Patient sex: M
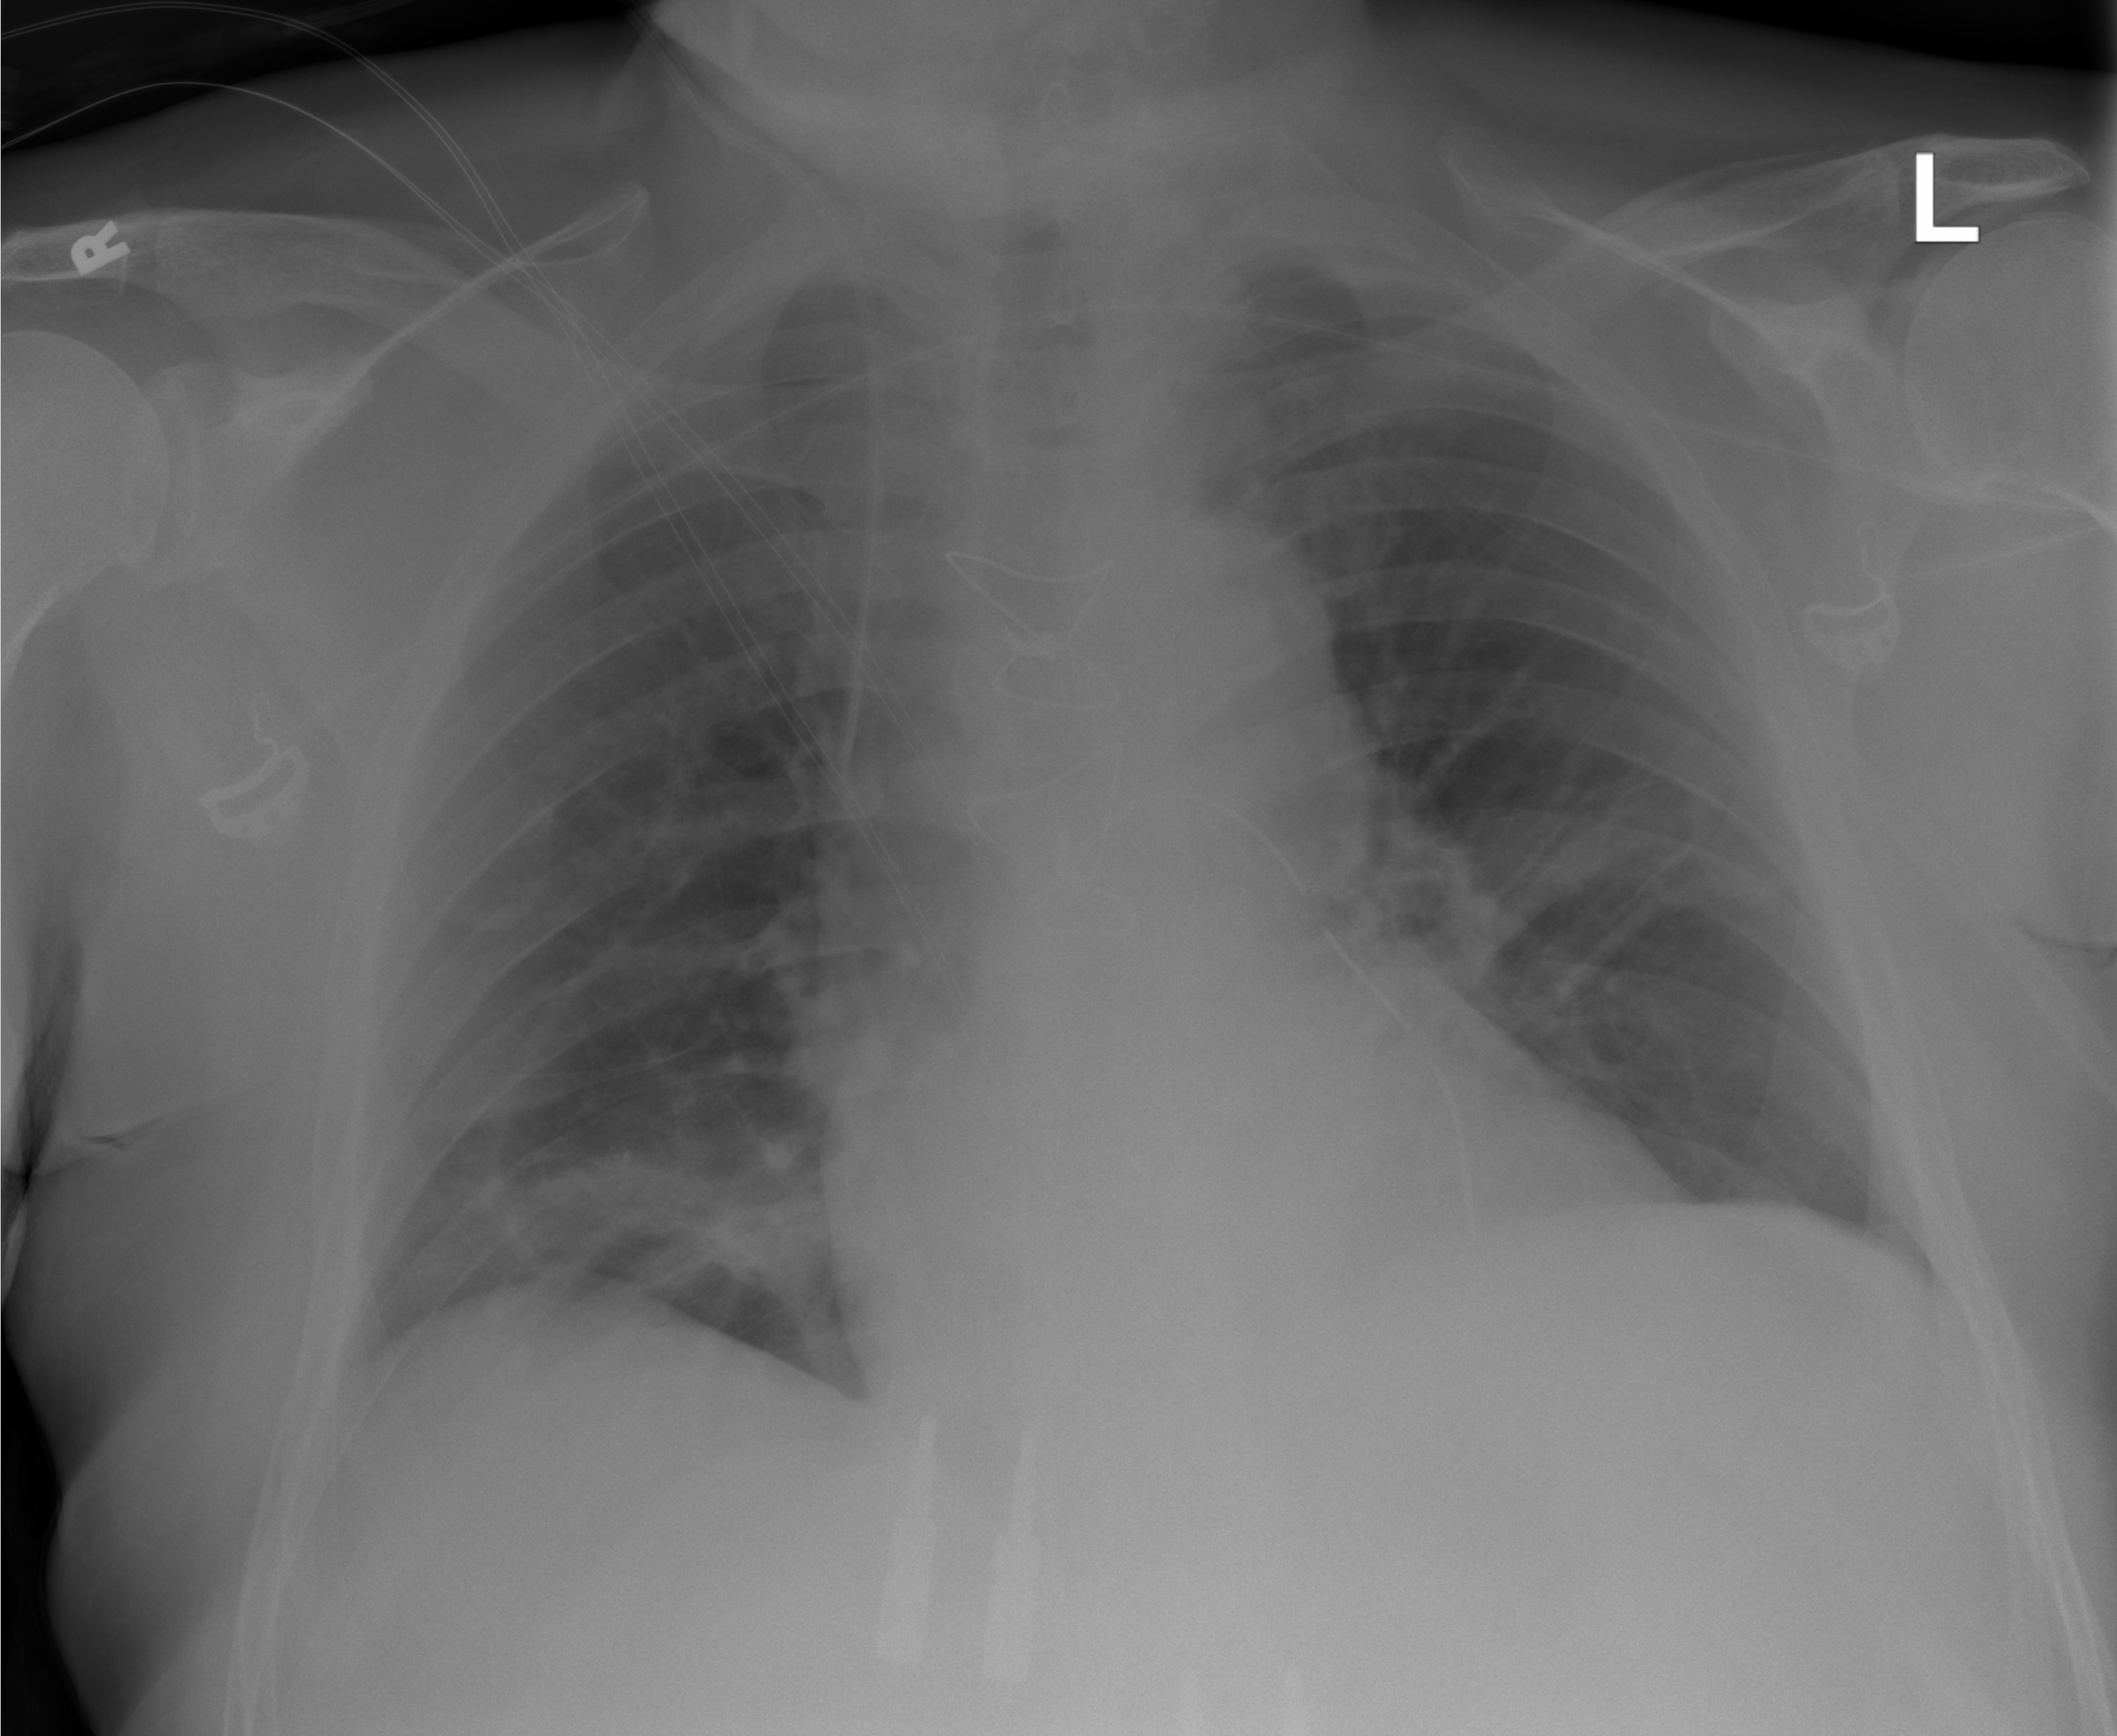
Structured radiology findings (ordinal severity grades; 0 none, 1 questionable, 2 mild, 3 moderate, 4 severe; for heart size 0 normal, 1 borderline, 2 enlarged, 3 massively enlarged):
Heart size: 0
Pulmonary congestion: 0
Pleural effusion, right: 0
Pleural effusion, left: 0
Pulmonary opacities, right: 0
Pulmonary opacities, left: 0
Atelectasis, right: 2
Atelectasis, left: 0